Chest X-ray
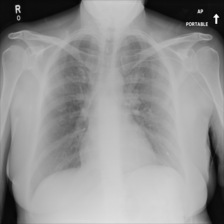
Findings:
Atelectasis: negative
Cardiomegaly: negative
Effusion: negative
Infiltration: positive
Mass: negative
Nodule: negative
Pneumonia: negative
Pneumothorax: negative
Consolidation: negative
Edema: negative
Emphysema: negative
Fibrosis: negative
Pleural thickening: negative
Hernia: negative